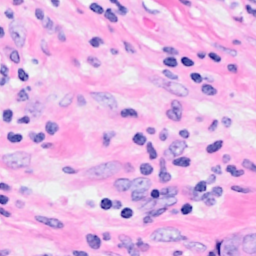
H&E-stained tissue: Breast